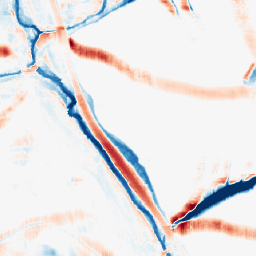
Category: morphological
Decomposition family: morphological_rect
Decomposition parameters: operation: average
width: 20
height: 20
Upsampling method: area
Upsampling parameters: scale: 2
Upsampling scale: 2